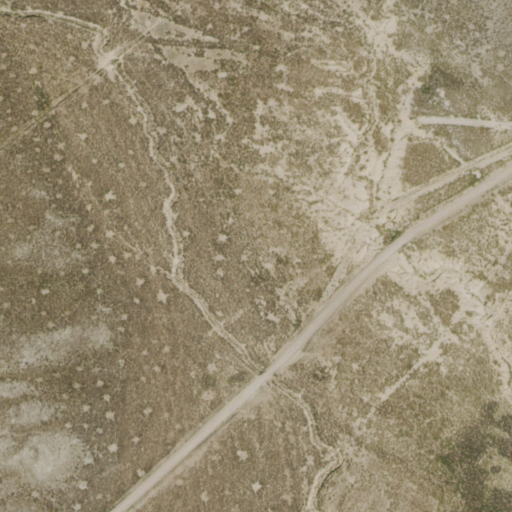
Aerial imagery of valley in Nevada named Texas Spring Canyon containing shrub and barren land